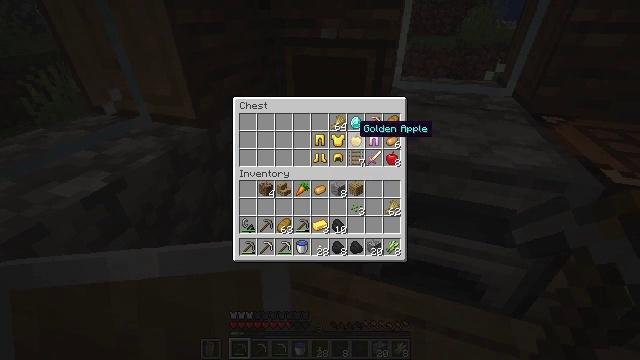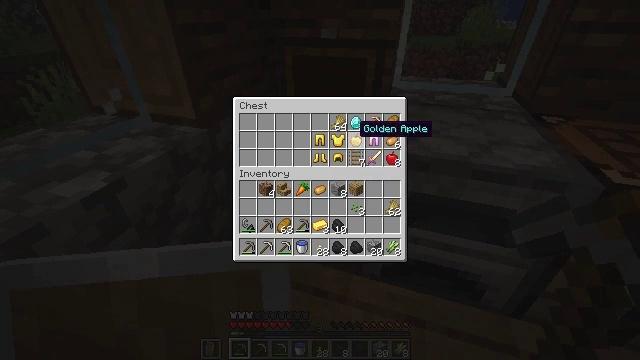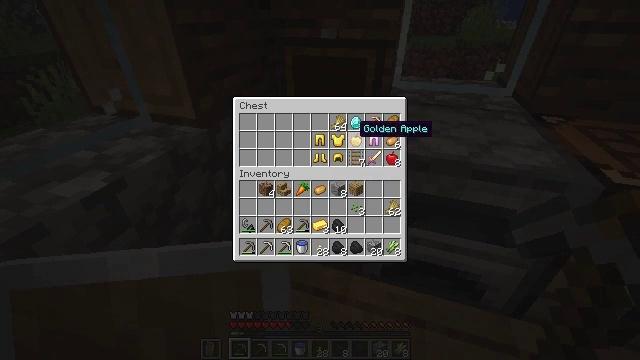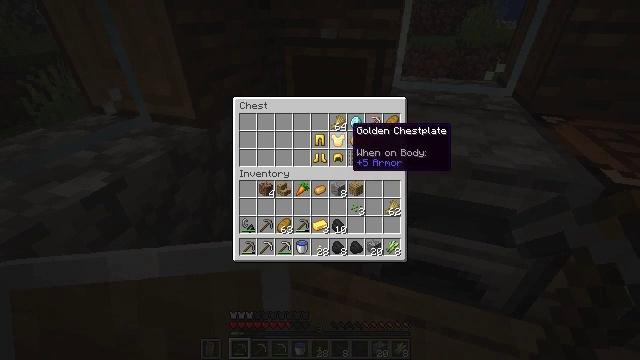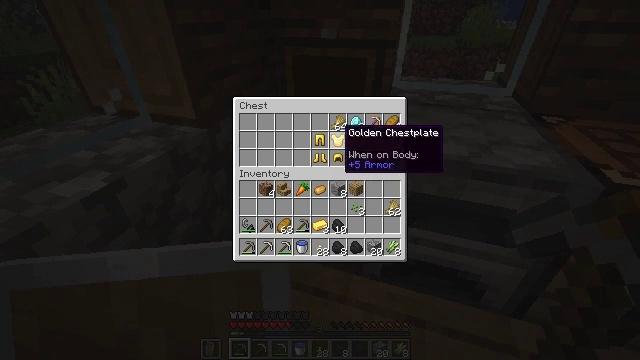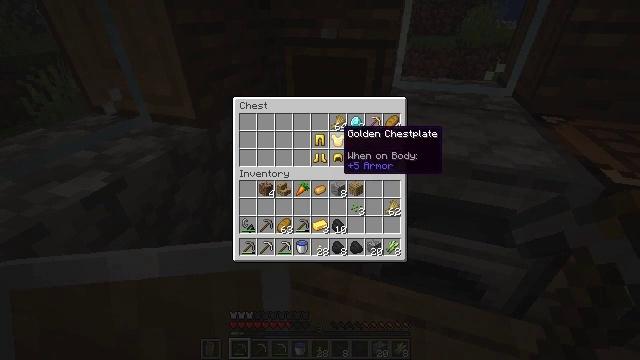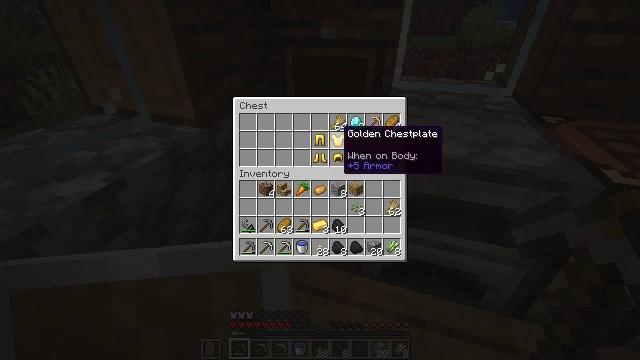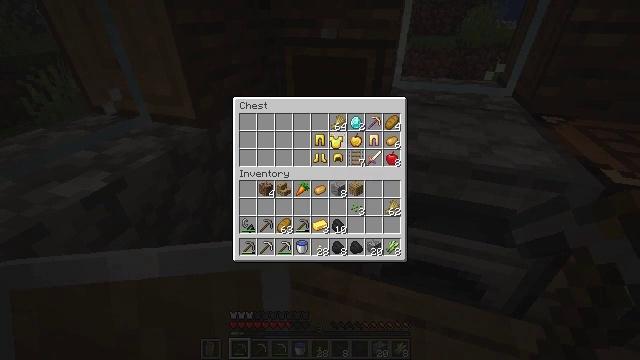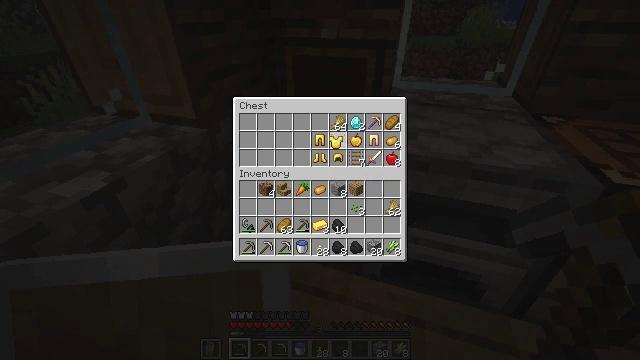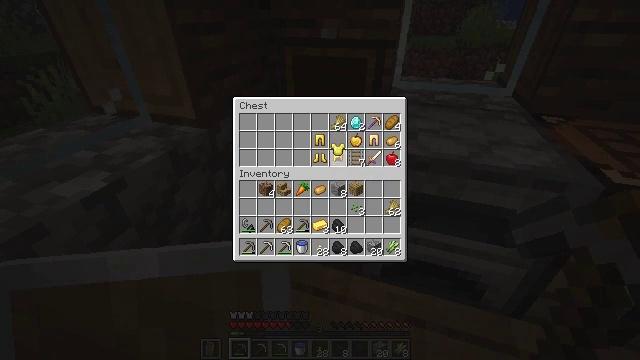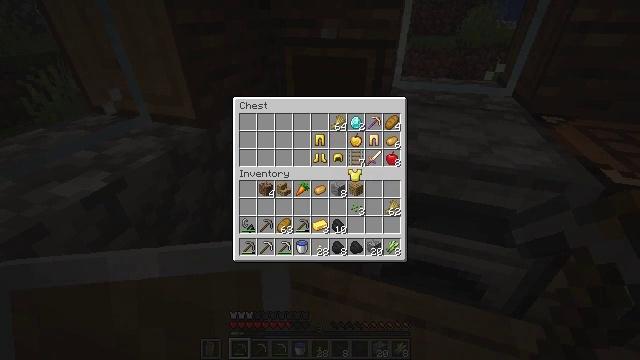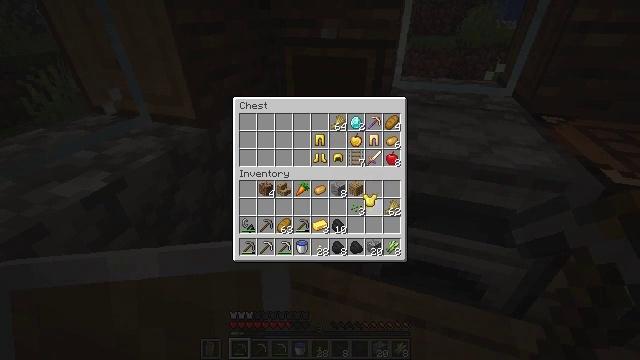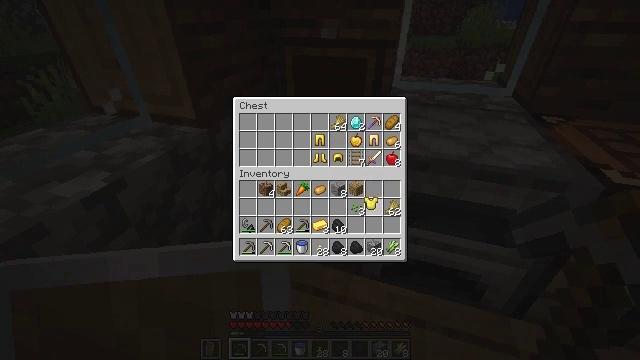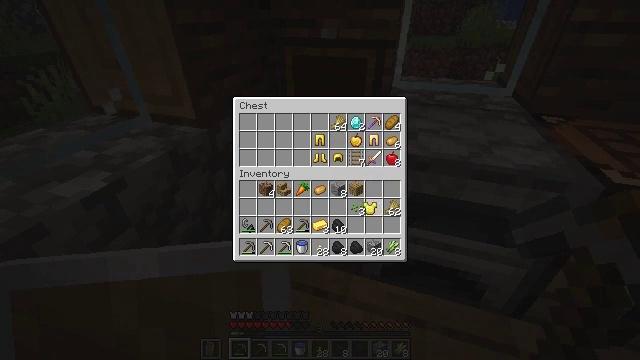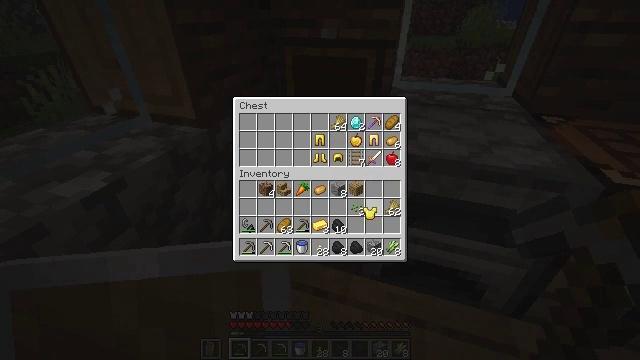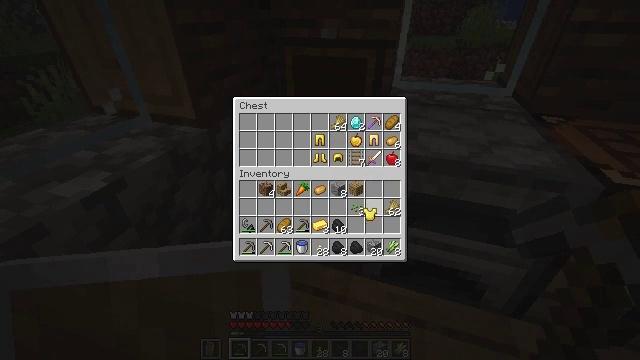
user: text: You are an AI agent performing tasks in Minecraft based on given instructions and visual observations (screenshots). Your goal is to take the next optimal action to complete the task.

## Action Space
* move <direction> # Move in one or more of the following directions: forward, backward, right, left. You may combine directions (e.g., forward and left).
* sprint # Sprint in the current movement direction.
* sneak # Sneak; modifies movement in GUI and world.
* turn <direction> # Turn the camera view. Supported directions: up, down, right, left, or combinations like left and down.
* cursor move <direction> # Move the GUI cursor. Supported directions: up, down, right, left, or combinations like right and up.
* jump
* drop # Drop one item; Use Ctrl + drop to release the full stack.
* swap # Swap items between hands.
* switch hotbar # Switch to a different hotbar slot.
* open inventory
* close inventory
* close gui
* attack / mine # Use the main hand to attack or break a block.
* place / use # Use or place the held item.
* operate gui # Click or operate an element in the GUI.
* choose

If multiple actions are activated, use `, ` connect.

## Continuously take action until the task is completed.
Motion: motion action
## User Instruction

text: Gather stripped oak log from a tree.
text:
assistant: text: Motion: no_op
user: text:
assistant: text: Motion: no_op
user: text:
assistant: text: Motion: turn left
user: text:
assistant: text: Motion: turn left
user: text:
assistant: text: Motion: no_op
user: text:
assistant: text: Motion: no_op
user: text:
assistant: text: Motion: attack / mine
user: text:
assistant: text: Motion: attack / mine
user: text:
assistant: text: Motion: turn down, attack / mine
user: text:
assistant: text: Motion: turn right and down, attack / mine
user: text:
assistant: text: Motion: turn right and down
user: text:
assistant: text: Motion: no_op
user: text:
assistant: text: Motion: no_op
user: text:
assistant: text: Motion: no_op
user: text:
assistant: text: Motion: no_op
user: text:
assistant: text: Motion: no_op
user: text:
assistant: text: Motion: no_op
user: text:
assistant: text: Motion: attack / mine
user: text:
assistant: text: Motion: attack / mine
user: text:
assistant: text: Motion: attack / mine
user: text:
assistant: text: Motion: no_op
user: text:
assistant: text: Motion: no_op
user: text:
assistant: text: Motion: turn up
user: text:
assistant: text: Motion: turn left and up
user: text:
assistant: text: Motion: turn left and up
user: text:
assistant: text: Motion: turn left and up
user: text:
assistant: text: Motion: no_op
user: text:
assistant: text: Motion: no_op
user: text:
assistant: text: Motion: no_op
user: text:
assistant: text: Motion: no_op